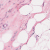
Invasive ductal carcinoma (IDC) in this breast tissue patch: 0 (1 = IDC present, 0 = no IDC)